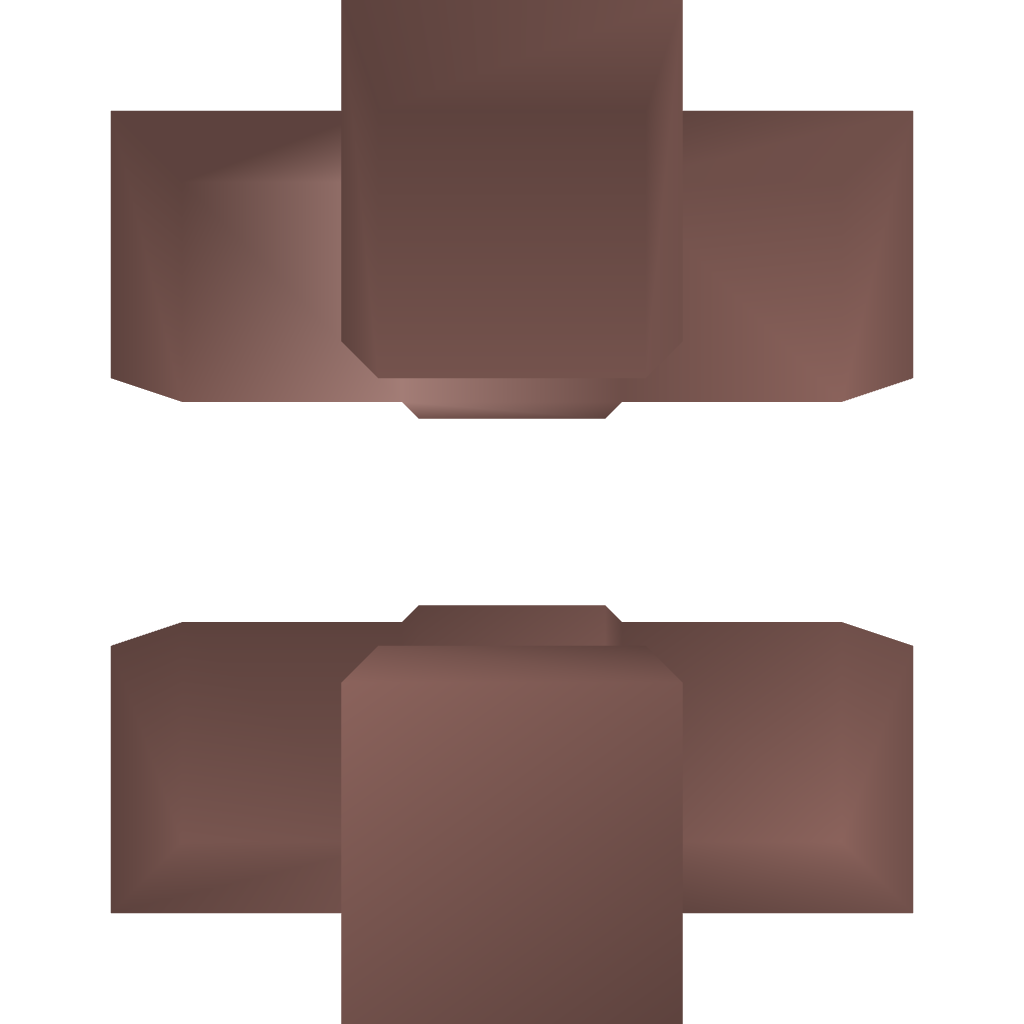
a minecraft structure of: Night Activated Light bad low quality